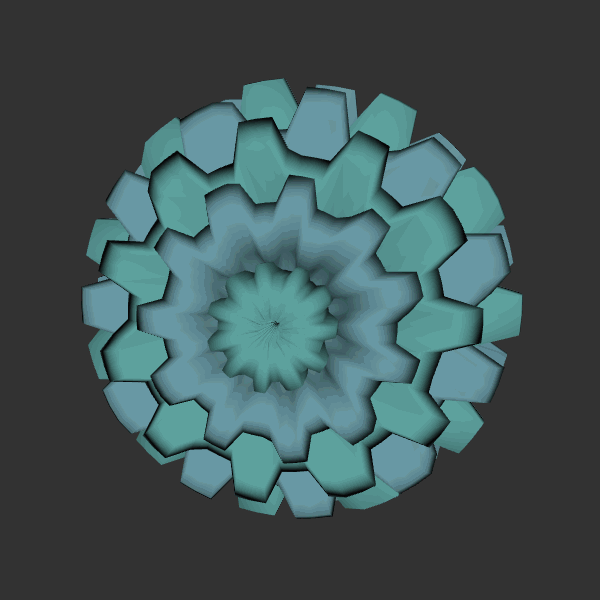
Background: dark